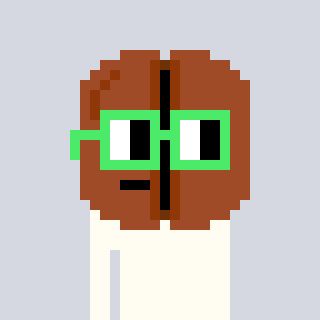
a pixel art character with square light green glasses, a coffeebean-shaped head and a bege-colored body on a cool background